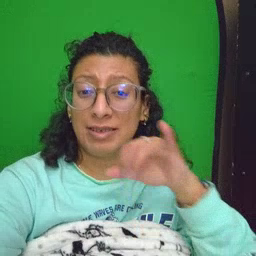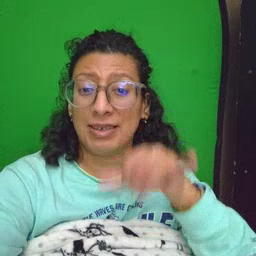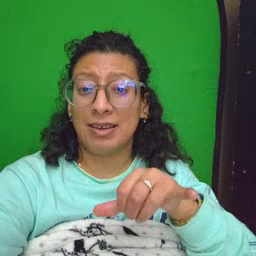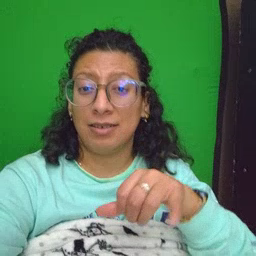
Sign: stay